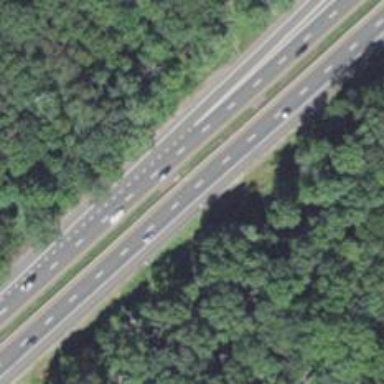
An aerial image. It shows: Motorway bridge with asphalt surface.